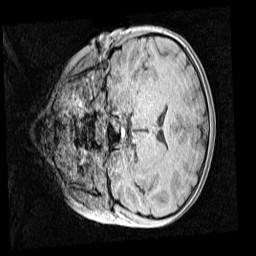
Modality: MP2RAGE
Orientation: coronal
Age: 9
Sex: female
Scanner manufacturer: siemens
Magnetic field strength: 3 T
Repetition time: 4 s
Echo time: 0.00299 s